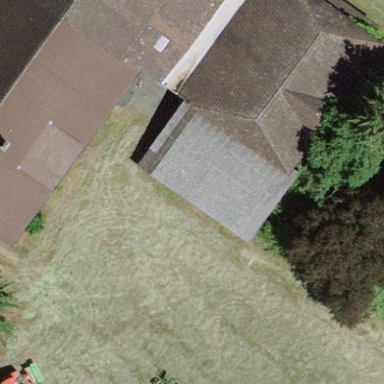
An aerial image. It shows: Barn.